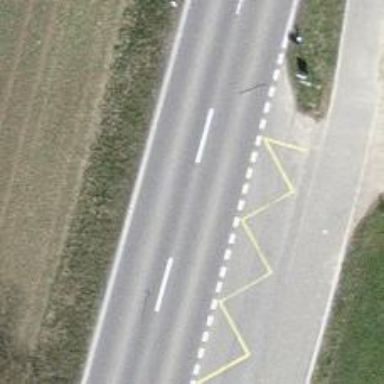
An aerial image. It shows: Bus stop equipped with public transport stop position.